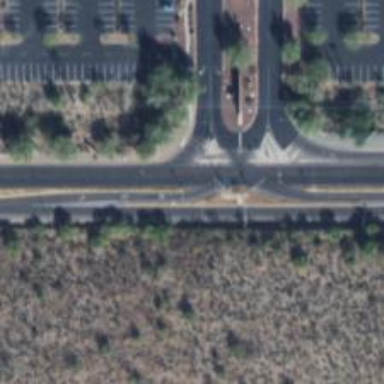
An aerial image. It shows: Secondary link road.